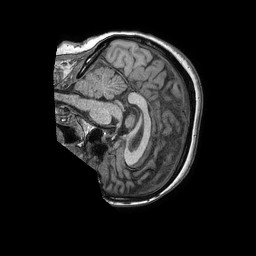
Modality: T1w
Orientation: sagittal
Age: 58
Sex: female
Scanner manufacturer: philips
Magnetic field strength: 1.5 T
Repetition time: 0.007463 s
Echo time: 0.003389 s